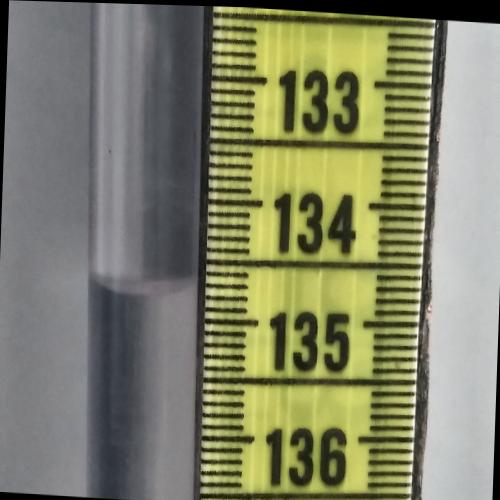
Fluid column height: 134.7 cm